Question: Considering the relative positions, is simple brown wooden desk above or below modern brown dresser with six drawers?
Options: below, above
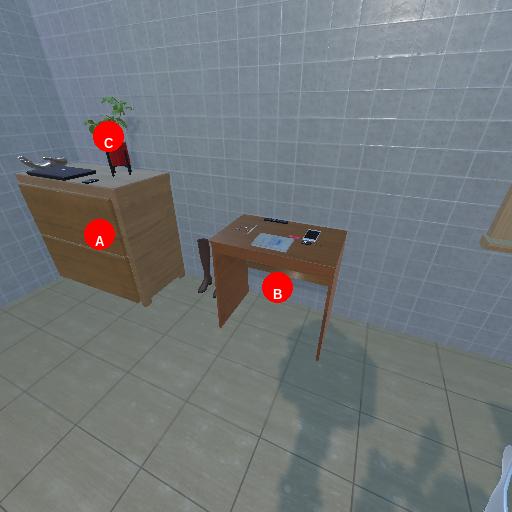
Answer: below